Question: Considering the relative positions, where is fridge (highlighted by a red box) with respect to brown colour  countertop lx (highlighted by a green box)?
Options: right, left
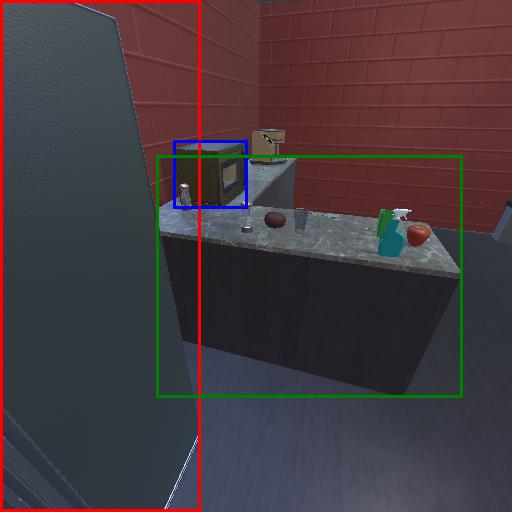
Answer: right